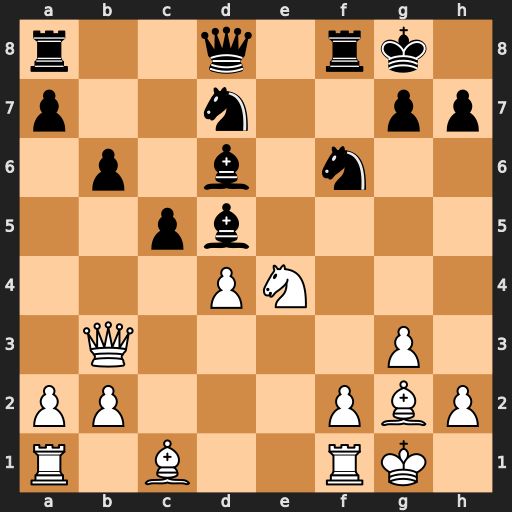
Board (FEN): r2q1rk1/p2n2pp/1p1b1n2/2pb4/3PN3/1Q4P1/PP3PBP/R1B2RK1
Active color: w
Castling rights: -
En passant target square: -
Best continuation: Nxf6+ Nxf6 Bxd5+ Nxd5 Qxd5+